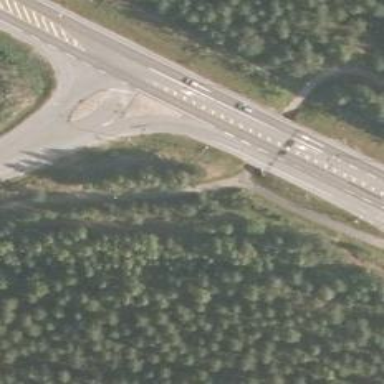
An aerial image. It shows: Asphalt cycleway.